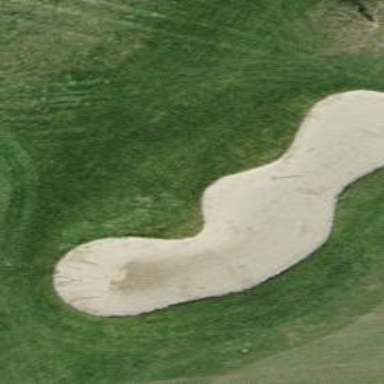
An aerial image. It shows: Golf bunker filled with sandy terrain.